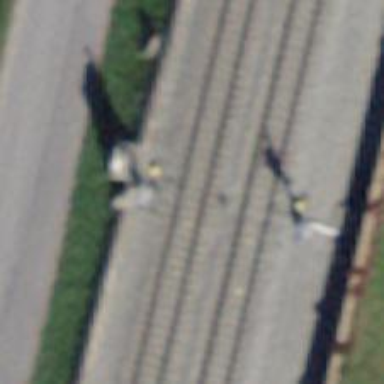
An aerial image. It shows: Railway signal.